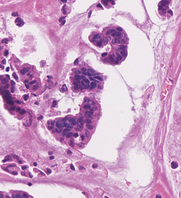
Tumor epithelial tissue: yes
Tumor-associated stroma tissue: no
Normal tissue: no